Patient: sex M, age 62
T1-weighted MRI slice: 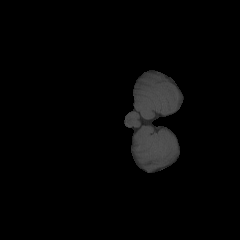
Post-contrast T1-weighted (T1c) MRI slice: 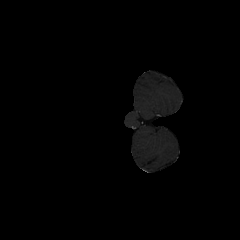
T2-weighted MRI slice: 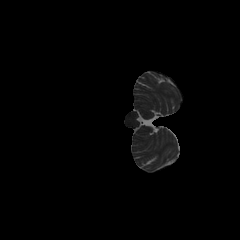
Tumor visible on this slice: no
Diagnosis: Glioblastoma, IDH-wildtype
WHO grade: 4